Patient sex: M
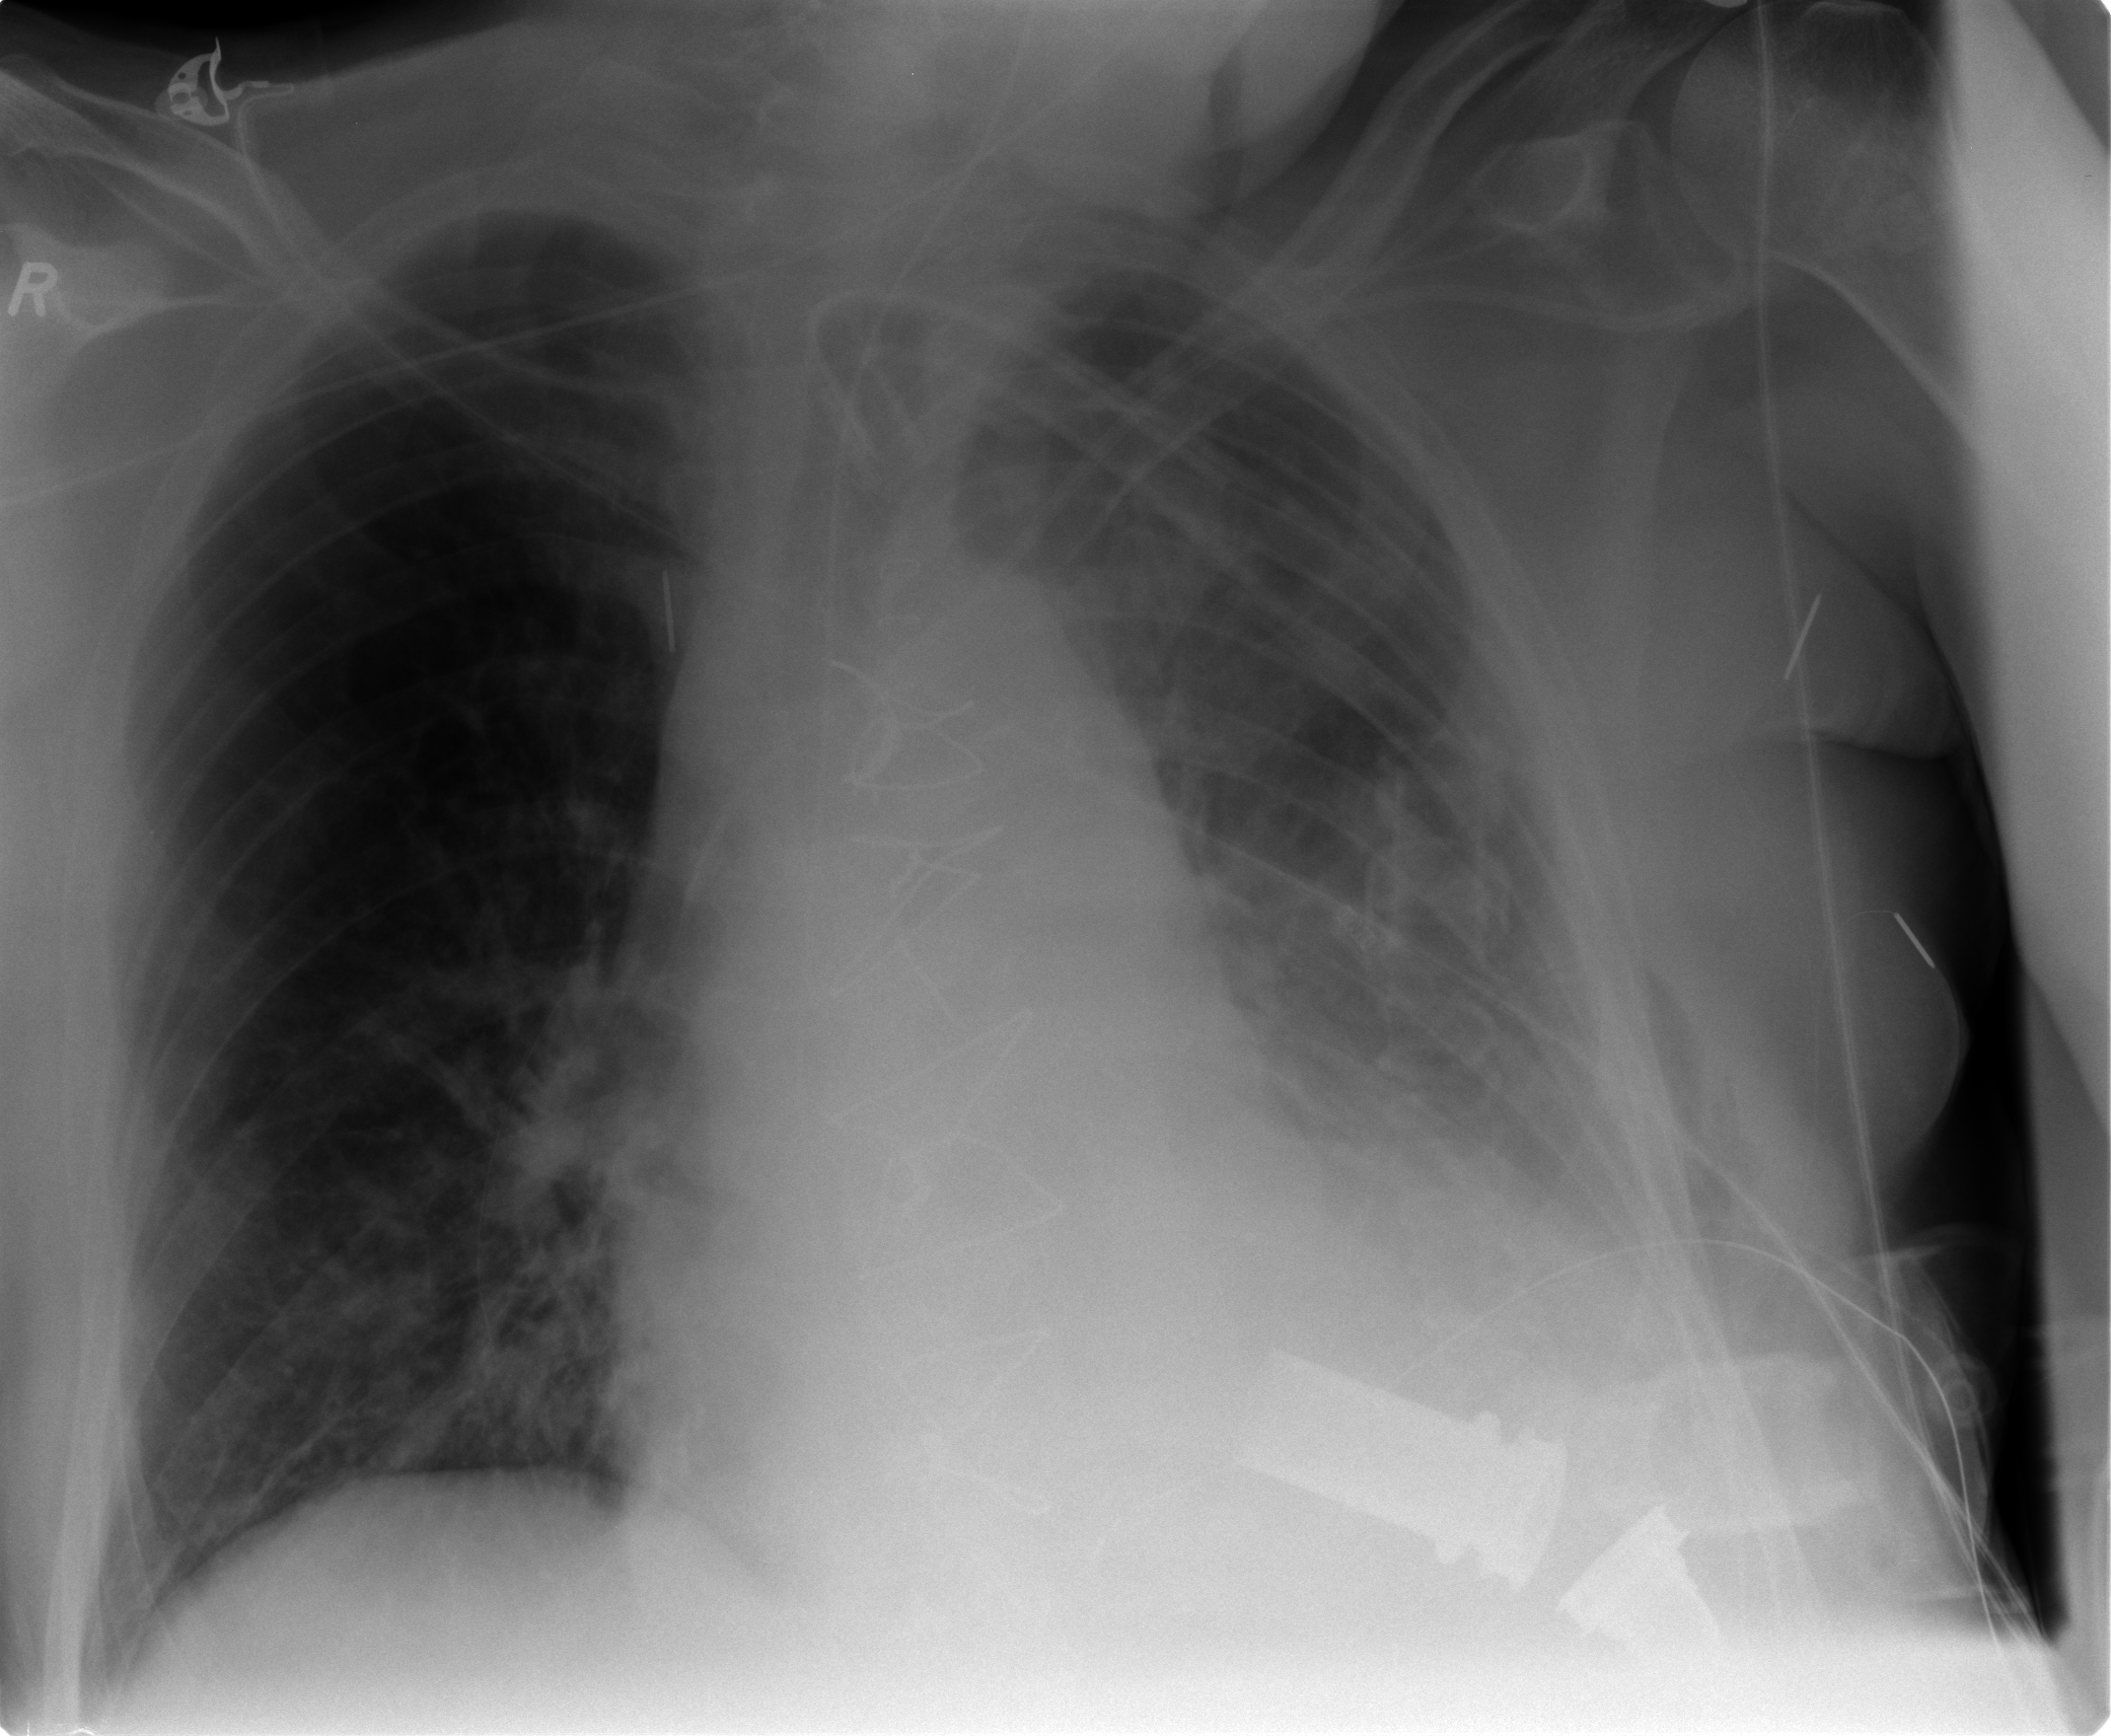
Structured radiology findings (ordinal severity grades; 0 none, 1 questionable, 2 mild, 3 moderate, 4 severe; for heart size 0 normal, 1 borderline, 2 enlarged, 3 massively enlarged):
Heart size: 2
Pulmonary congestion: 2
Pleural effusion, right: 0
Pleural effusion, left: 2
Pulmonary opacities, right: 2
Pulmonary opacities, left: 3
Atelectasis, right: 2
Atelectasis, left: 2